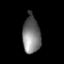
Tissue: prostate
Cell type: Epithelial cells
Senescence score: 0.3295
Nuclear area (px): 654
Mean DAPI intensity: 119.612